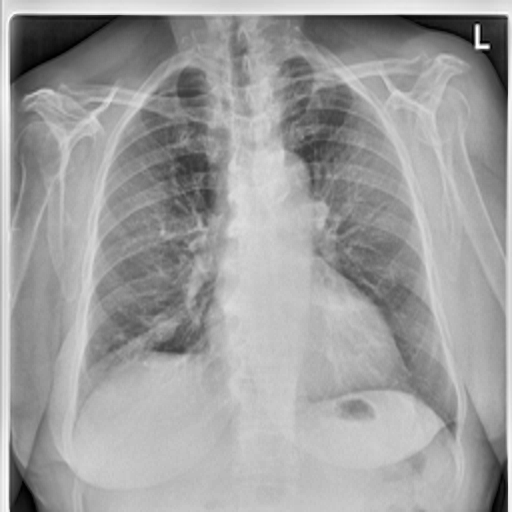
Finding: TUBERCULOSIS